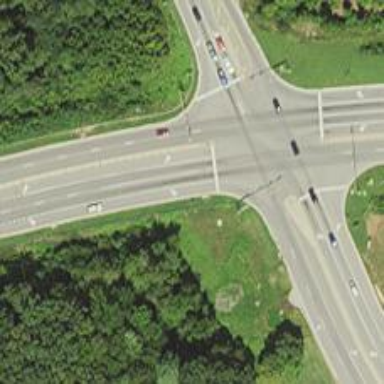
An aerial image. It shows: Primary highway that functions as expressway.